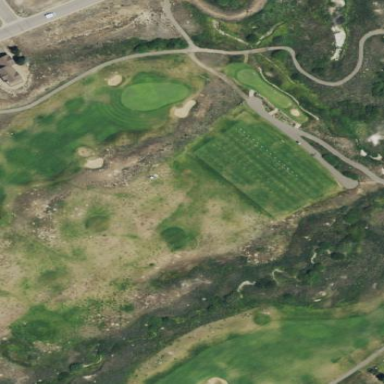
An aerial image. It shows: Grassy area used as driving range for golf.